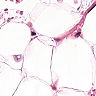
Metastatic tissue present: no